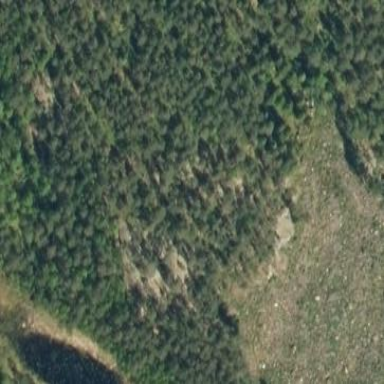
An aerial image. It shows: Landscape dominated by bare rock.